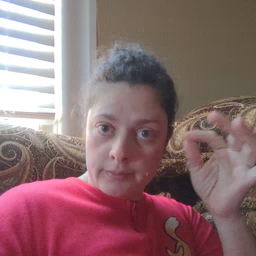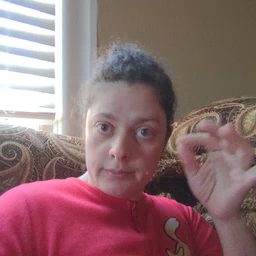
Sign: minemy